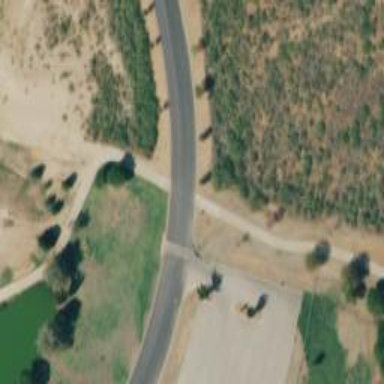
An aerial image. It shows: Footway along the road.